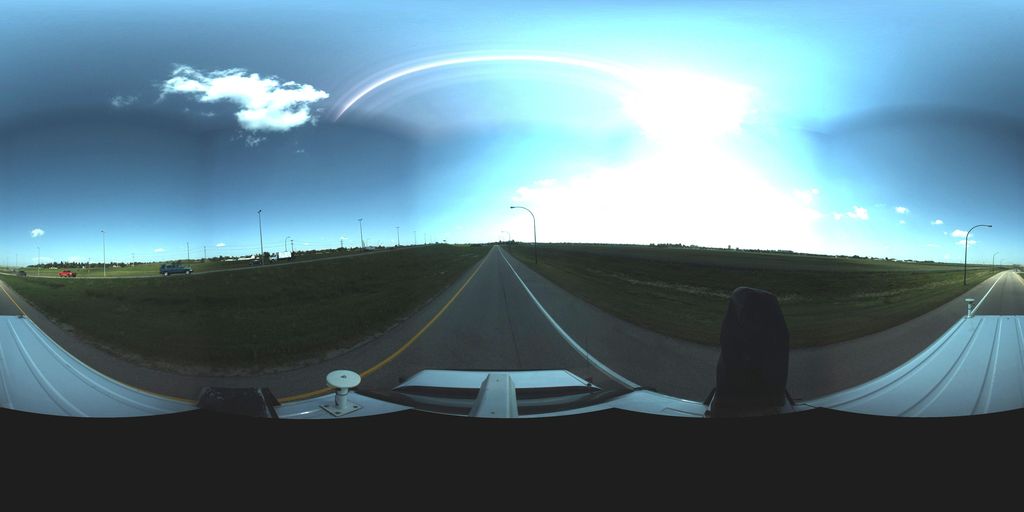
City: saskatoon